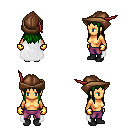
a pixel art fantasy rpg character, female body template, human, tanned skin, white cape, magenta pants, green unkempt hairstyle, leather cap, gold gloves, black shoes, four views (front, back, left, right), 2x2 character sprite sheet, small pixel art, hard edges, no anti-aliasing